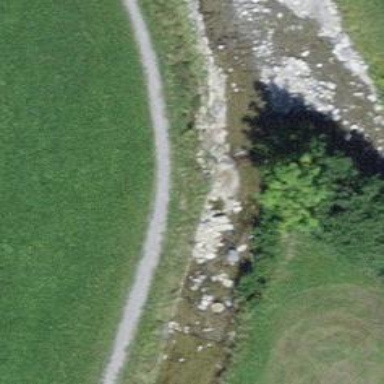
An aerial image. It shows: Compacted path.